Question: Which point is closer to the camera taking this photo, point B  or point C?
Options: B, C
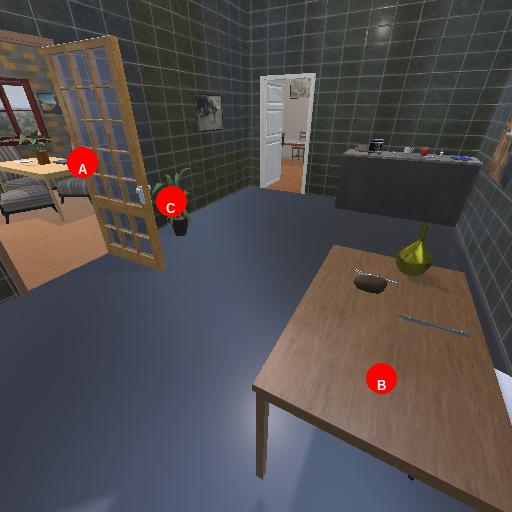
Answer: B